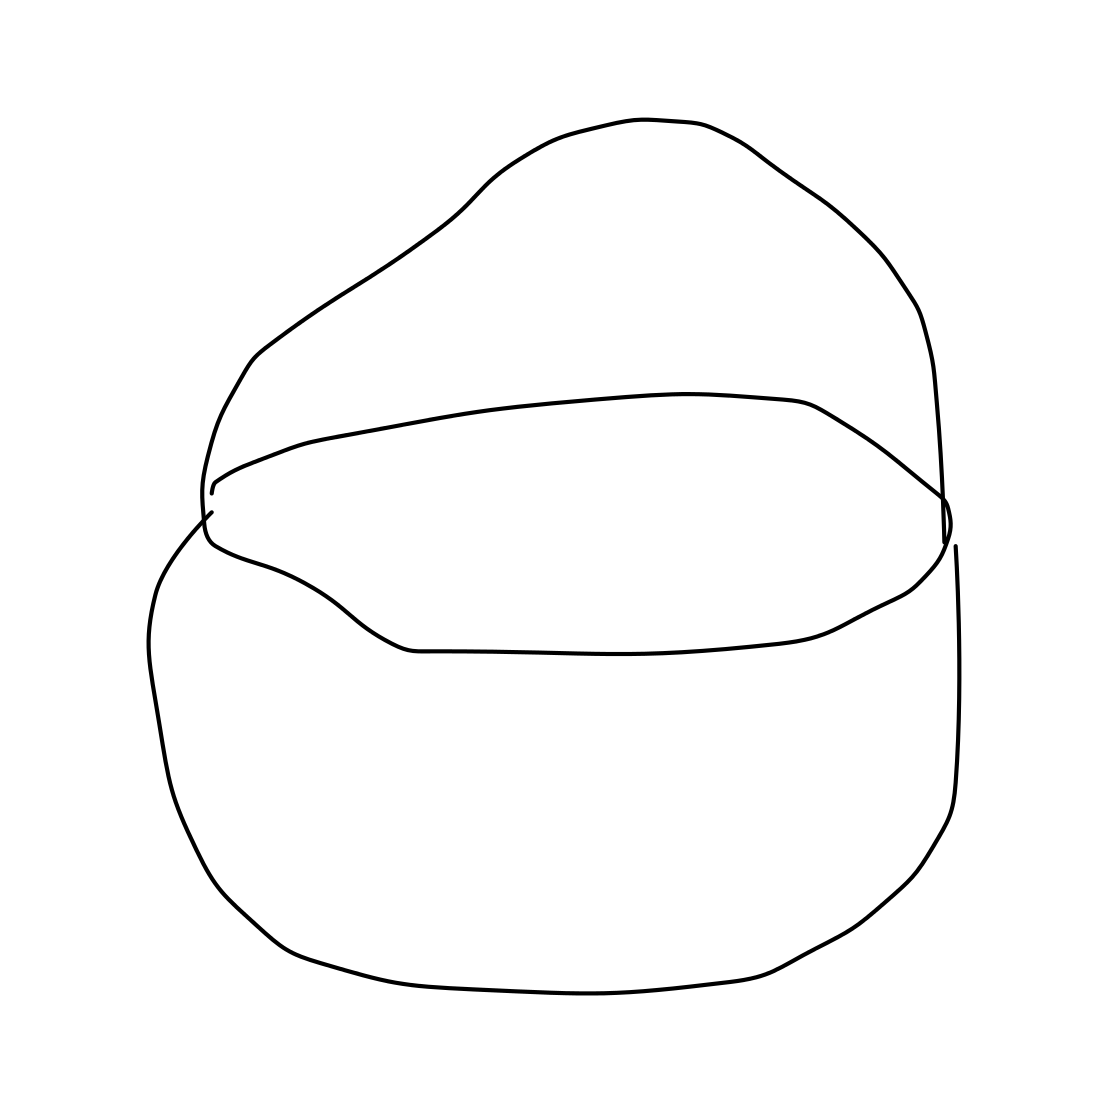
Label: basket